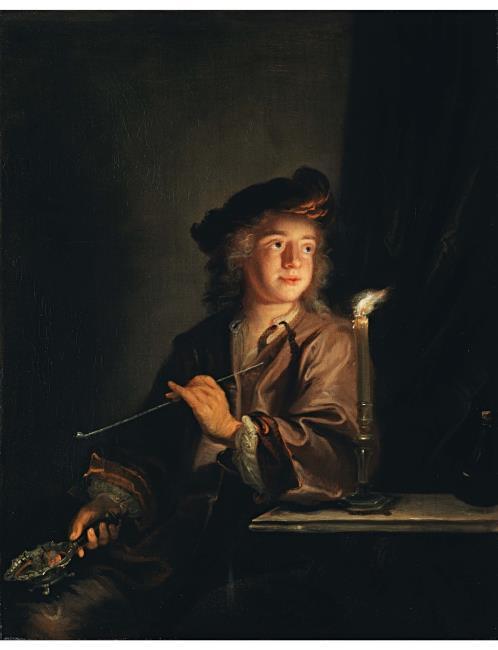
Title: Young man smoking his pipe in a candlelit interior
Artist: Arnold Boonen
Earliest date: 1684
Latest date: 1729
Genre: painting
Iconography: Tobacco
Keywords: genre, interior view, one human figure, knee-length portrait, young man, beret, smoking (activity), pipe, fire pot, candle-lighting, candlestick, table, drapery (representation)